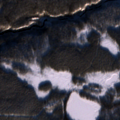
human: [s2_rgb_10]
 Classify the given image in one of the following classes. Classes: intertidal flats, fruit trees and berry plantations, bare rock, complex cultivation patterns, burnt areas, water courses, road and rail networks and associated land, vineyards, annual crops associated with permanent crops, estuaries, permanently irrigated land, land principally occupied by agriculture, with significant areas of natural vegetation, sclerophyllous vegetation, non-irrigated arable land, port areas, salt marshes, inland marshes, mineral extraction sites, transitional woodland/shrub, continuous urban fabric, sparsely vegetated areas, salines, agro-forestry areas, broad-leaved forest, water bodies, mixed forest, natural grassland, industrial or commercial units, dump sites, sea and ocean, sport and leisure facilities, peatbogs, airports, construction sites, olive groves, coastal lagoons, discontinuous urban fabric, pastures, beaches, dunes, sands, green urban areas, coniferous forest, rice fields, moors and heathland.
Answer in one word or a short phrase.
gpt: coniferous forest, mixed forest